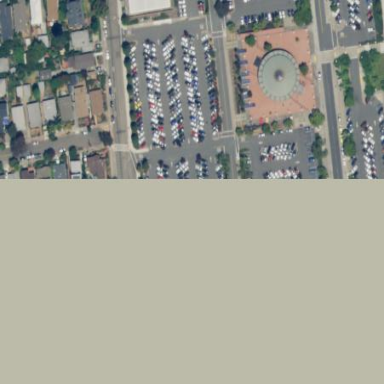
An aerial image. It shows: Parking area with surface specifically designated for park and ride for the subway.